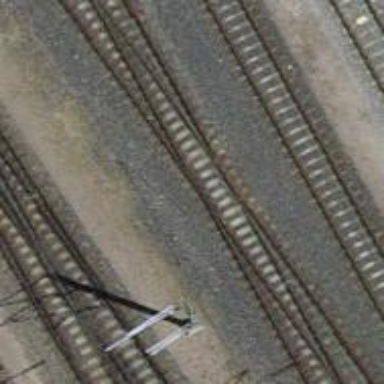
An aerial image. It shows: Railway crossing.